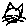
Label: cat